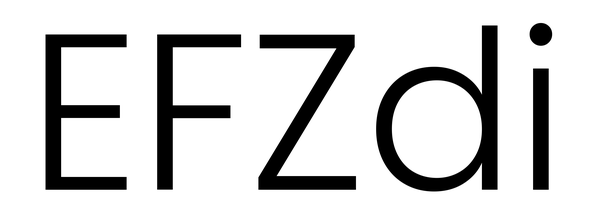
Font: Poppins-Light